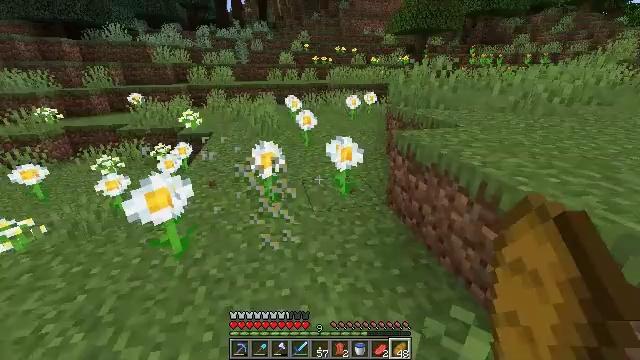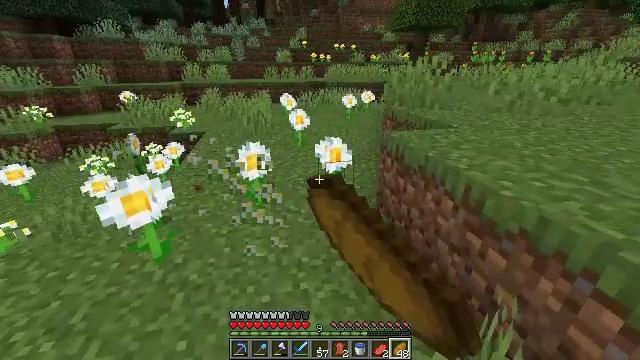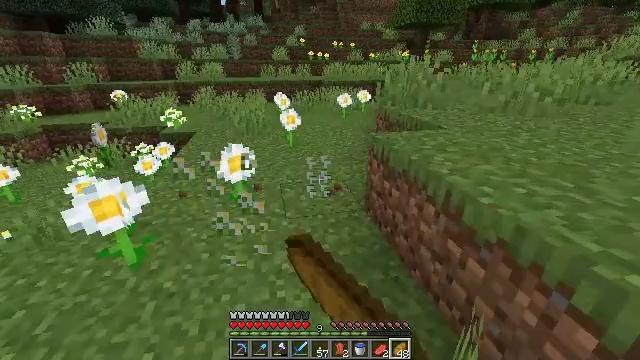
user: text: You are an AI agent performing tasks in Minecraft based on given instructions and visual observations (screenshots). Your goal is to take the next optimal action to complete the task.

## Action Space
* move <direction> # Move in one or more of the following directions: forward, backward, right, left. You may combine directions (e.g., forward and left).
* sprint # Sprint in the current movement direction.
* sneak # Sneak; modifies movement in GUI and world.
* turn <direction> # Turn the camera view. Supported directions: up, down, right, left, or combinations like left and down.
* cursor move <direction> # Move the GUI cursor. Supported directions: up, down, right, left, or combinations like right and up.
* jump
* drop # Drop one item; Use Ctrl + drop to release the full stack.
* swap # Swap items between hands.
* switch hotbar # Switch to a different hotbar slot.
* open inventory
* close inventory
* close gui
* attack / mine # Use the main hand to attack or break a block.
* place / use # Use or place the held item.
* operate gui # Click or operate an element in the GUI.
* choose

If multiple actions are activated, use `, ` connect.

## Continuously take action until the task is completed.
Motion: motion action
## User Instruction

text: Gather azure bluet from the ground.
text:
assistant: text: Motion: move right, attack / mine
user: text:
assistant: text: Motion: move forward and move right, attack / mine
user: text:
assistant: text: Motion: attack / mine